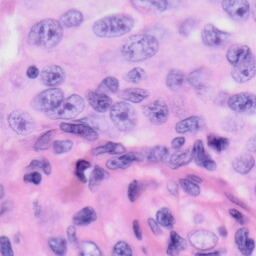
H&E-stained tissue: Skin